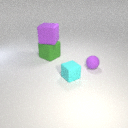
small purple rubber sphere behind small cyan rubber cube